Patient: sex F, age 54
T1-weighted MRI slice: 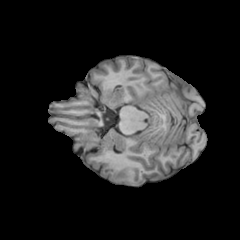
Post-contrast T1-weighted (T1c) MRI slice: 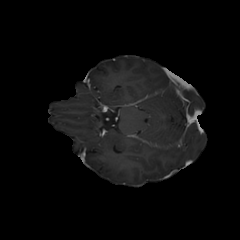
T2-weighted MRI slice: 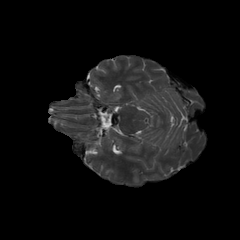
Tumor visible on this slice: yes
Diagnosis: Glioblastoma, IDH-wildtype
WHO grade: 4